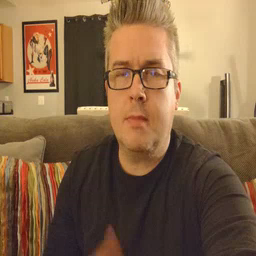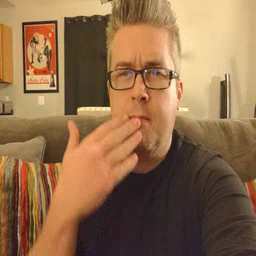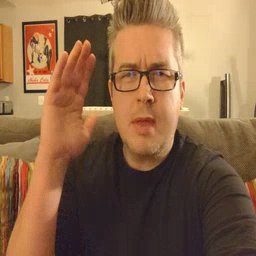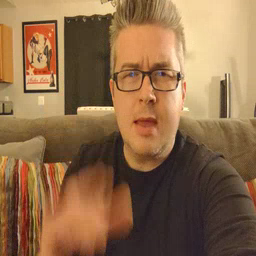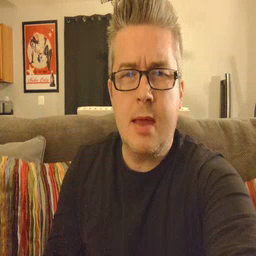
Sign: bad